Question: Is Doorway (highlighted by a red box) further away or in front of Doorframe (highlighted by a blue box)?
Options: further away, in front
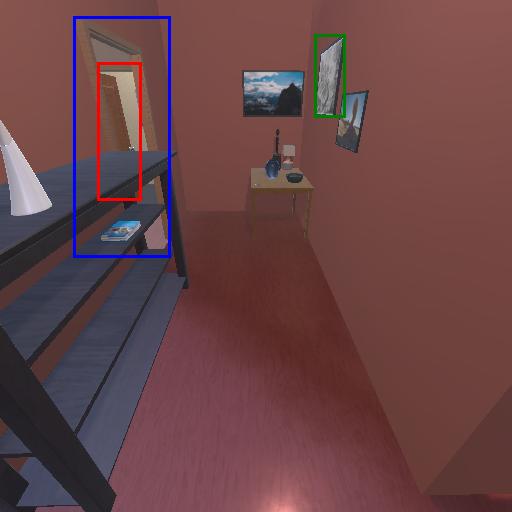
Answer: further away